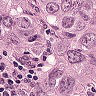
Metastatic tissue present: yes